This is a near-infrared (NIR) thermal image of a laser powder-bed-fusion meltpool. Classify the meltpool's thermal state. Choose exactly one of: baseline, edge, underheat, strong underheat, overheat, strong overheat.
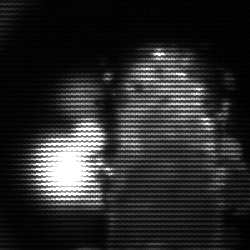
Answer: strong underheat